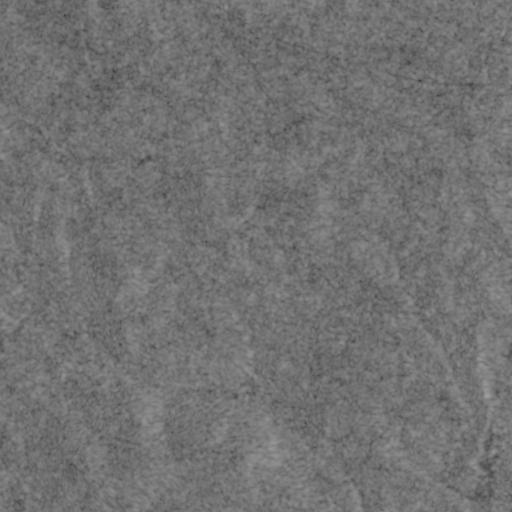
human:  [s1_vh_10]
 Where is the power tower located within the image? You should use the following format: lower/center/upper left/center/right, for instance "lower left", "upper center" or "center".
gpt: The power tower is located in the upper of the image.
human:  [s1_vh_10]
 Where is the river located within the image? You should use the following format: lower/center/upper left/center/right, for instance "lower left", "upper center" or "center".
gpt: The river is located in the right of the image.
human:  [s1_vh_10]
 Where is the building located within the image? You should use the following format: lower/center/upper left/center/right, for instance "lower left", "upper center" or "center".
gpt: The building is located in the lower right of the image.
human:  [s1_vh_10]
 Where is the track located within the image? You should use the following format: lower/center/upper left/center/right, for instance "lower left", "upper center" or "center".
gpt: There is no track in the image.

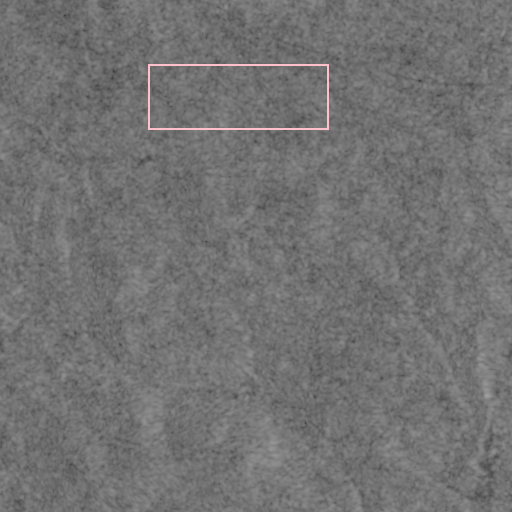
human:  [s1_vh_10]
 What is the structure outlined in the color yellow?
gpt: There is no yellow outline.
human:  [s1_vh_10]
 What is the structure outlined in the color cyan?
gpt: There is no structure outlined in cyan.